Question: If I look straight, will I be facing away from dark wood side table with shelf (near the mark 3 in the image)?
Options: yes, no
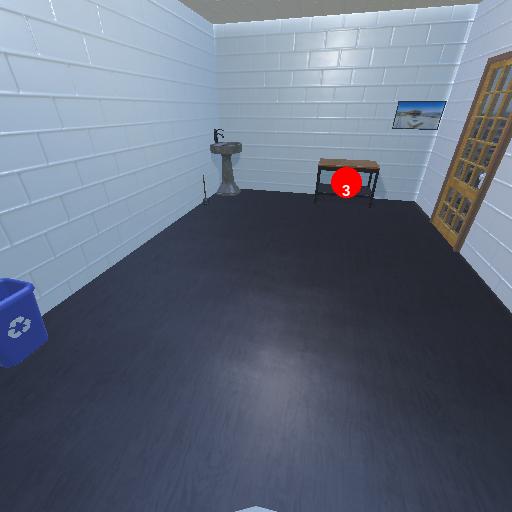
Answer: yes